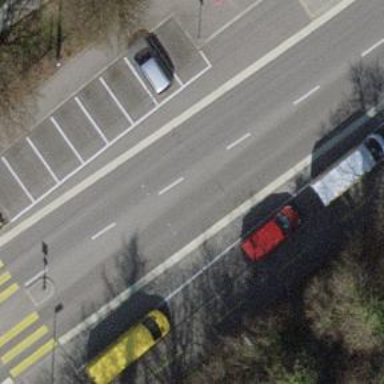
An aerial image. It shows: Street-side parking area.